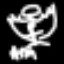
Label: angel